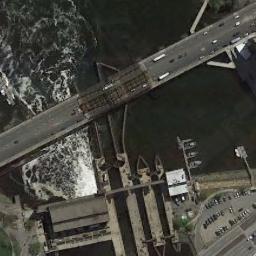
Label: bridge